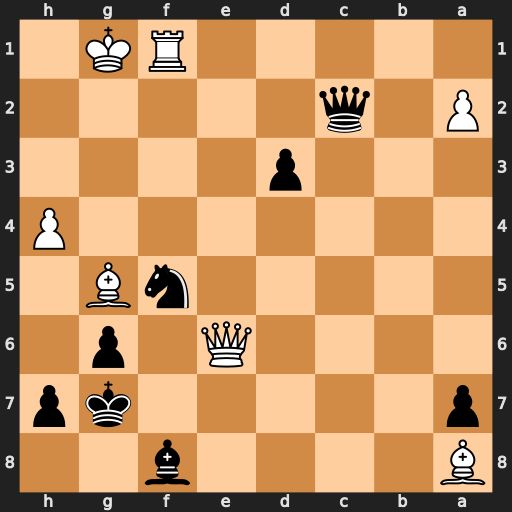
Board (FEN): B4b2/p5kp/4Q1p1/5nB1/7P/3p4/P1q5/5RK1
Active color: b
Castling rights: -
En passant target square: -
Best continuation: Bc5+ Be3 Bxe3+ Qxe3 Nxe3